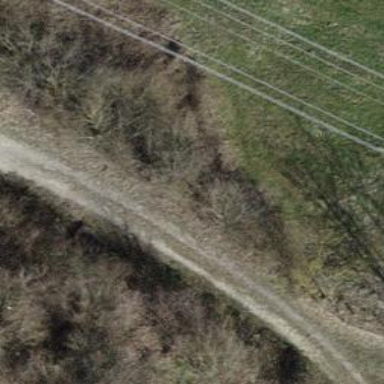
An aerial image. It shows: Gravel track with grade 3 tracktype.